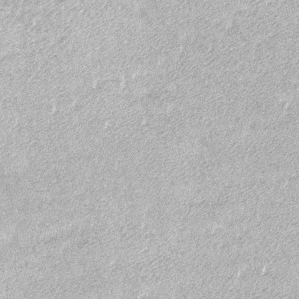
Label: frost